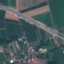
Label: Highway